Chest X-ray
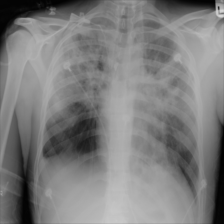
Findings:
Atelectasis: negative
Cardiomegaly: negative
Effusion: negative
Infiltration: negative
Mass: negative
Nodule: negative
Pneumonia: negative
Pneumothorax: negative
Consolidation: negative
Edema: negative
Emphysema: negative
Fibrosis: negative
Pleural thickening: negative
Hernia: negative